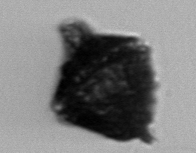
Label: Gonyaulax